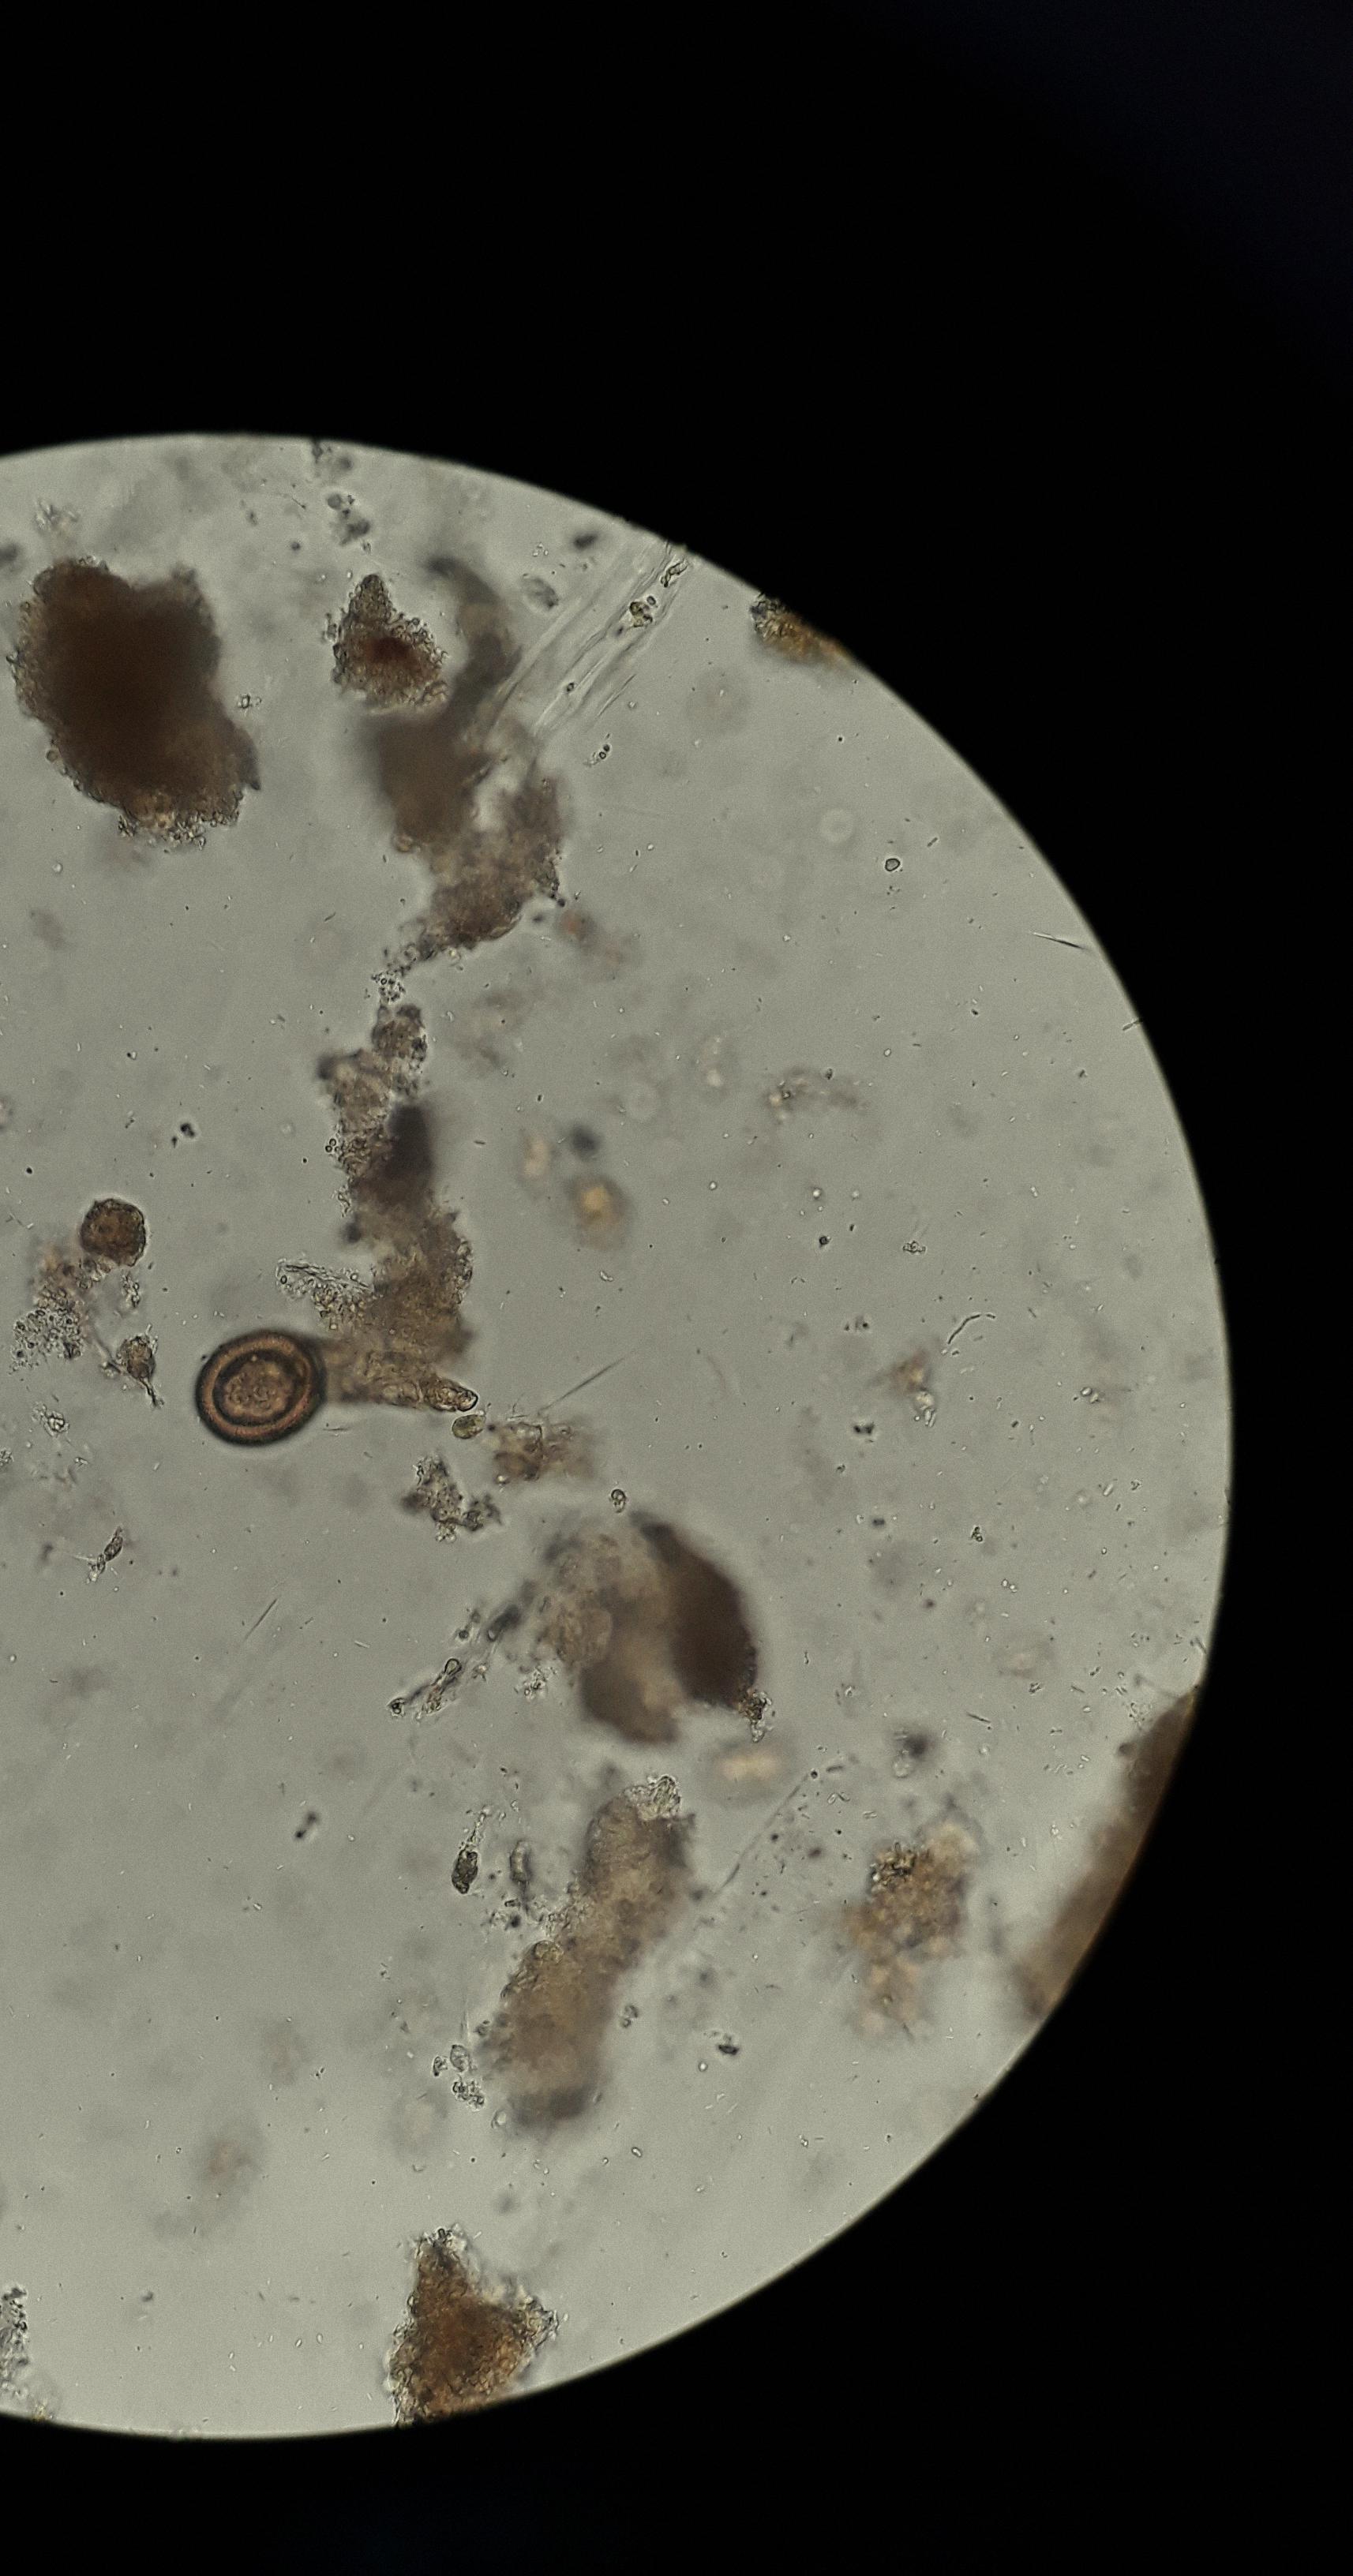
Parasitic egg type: Taenia spp. egg